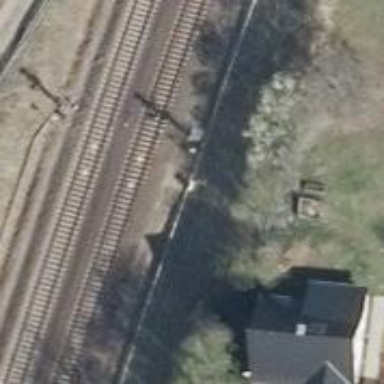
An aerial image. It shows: Railway signal.